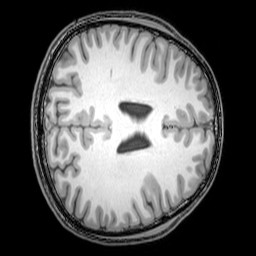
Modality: T1w
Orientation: axial
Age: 25
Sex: male
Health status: healthy
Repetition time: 0.081 s
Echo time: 0.037 s